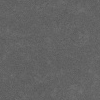
Atmospheric dust classification: dusty